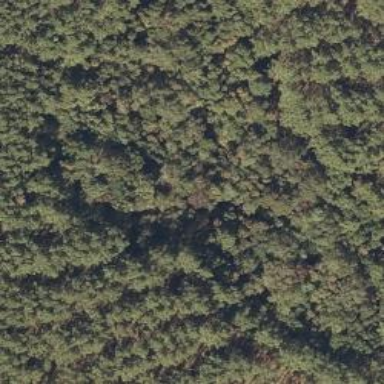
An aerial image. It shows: Mixed woodland area with various types of leaves.